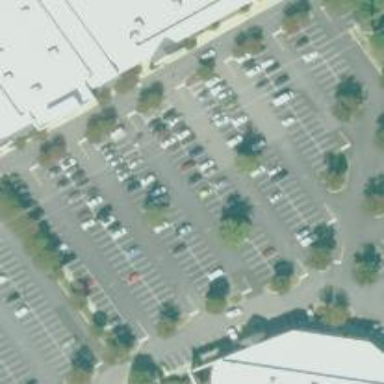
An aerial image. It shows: Parking area with surface.